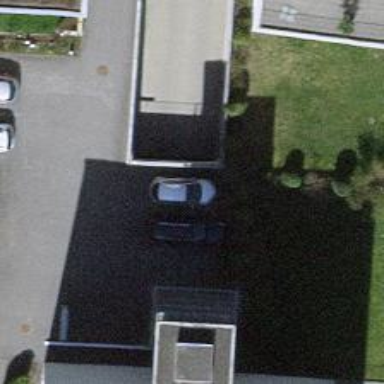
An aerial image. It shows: Parking entrance.